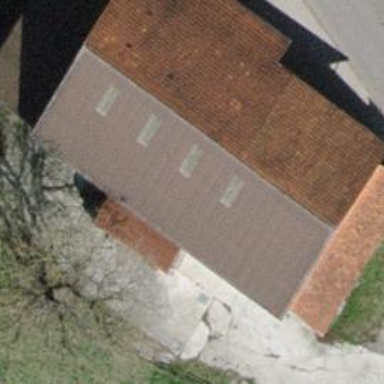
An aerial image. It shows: Barn.